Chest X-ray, PA view. Patient: 39 years old, sex F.
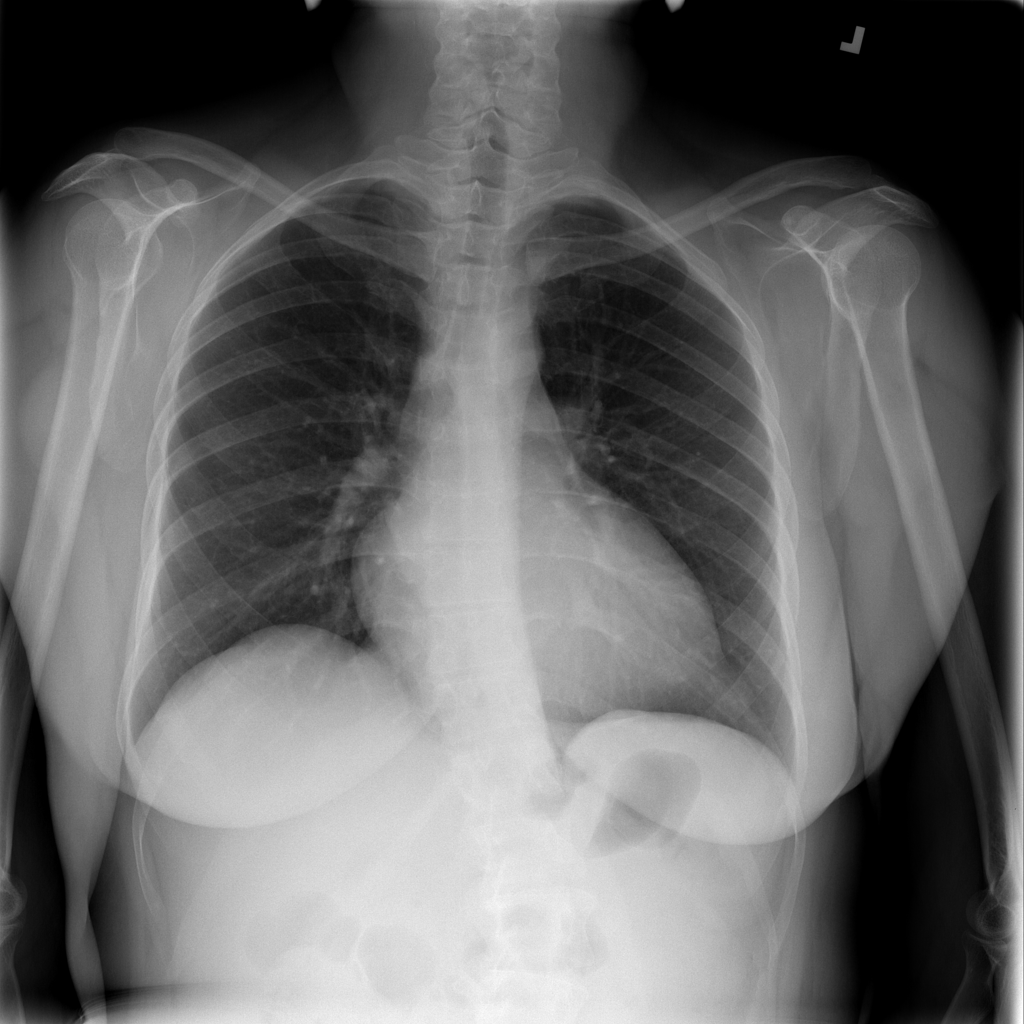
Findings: No Finding